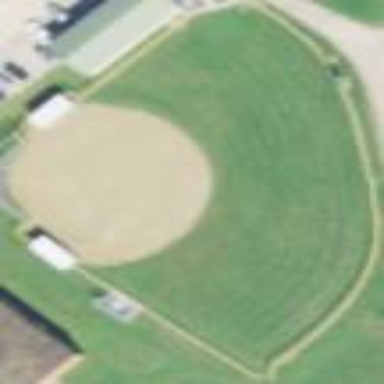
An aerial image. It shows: Baseball pitch for leisure land.